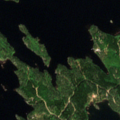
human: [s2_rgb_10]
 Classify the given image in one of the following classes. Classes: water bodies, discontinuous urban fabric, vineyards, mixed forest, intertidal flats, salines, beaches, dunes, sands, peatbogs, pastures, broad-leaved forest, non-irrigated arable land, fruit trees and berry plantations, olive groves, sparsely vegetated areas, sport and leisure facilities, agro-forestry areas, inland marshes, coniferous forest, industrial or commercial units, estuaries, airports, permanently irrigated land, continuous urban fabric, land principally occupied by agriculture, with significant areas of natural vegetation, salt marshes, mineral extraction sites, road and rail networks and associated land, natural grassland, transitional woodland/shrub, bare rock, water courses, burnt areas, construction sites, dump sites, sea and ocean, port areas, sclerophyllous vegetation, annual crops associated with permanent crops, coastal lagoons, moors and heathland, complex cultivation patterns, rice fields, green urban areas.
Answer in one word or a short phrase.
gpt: coniferous forest, mixed forest, water bodies